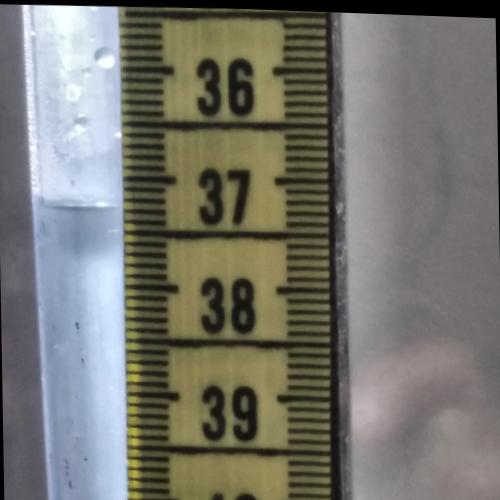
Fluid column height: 37.3 cm